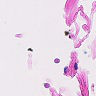
Metastatic tissue present: no